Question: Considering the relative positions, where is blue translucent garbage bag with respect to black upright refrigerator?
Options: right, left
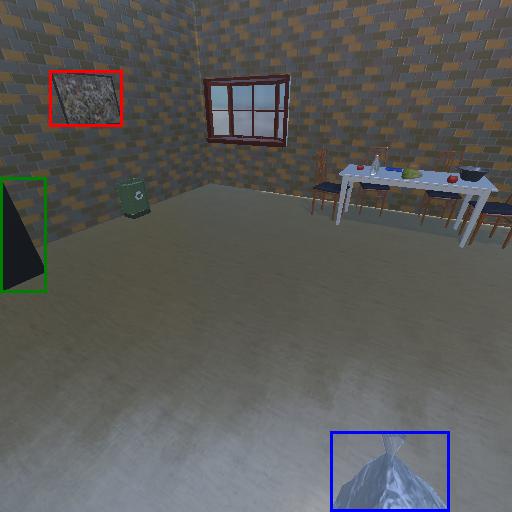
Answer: right